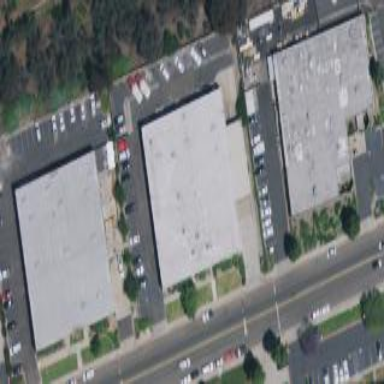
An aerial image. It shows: Industrial building.